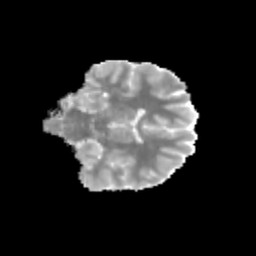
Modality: MD
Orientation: coronal
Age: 13
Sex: female
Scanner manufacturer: siemens
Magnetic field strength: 3 T
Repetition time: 3.8 s
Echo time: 0.07 s